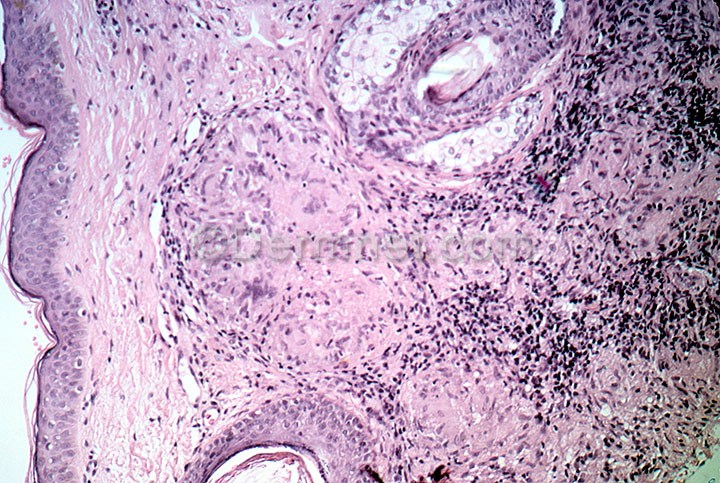
Disease: Systemic Disease